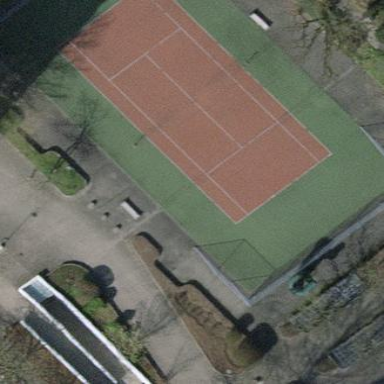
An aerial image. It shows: Tennis court on pitch.